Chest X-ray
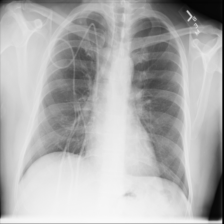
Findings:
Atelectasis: negative
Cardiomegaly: negative
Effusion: negative
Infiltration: negative
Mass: negative
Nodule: negative
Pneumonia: negative
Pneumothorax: negative
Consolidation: negative
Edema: negative
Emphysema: negative
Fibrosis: negative
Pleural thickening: negative
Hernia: negative